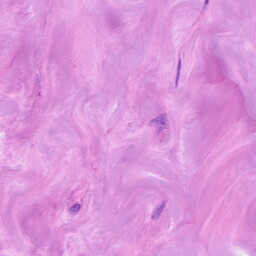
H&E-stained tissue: Breast